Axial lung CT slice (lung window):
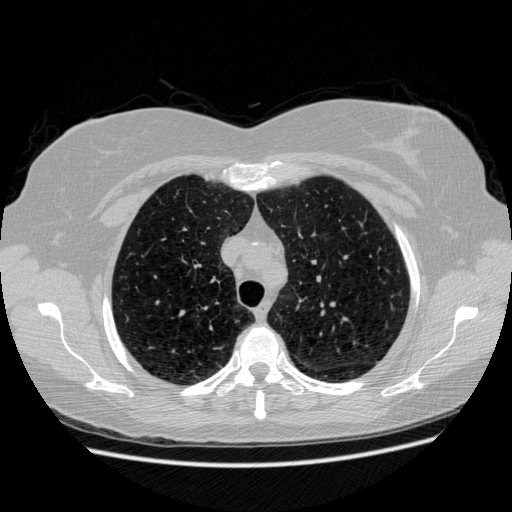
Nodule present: no